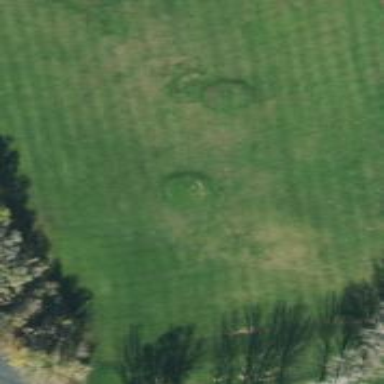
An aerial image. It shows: Grassy area used as driving range for golf.